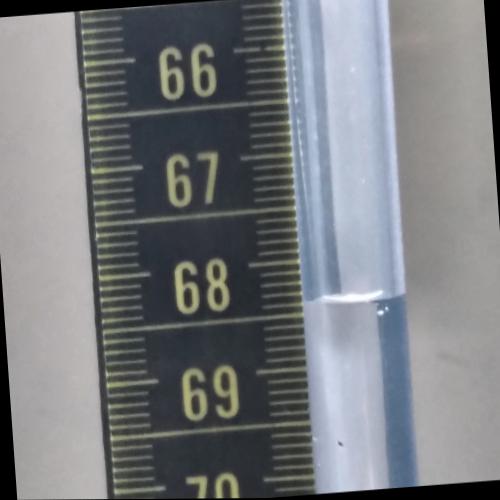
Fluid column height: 68.4 cm